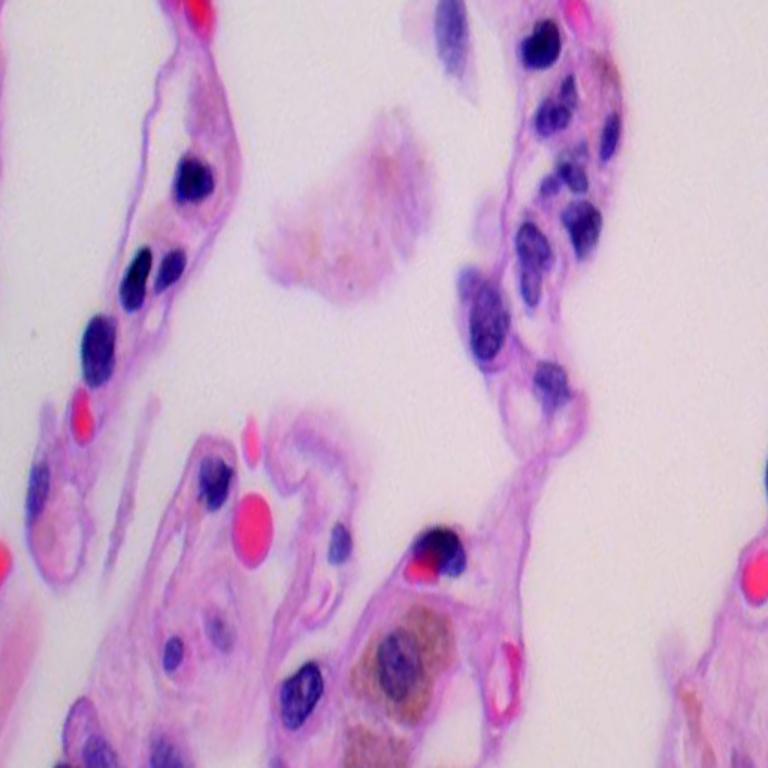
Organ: lung
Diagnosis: benign